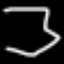
Label: octagon